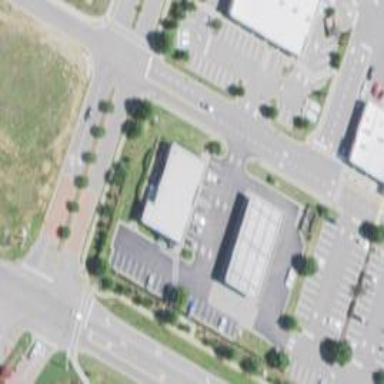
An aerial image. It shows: Convenience shop.